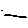
Label: line